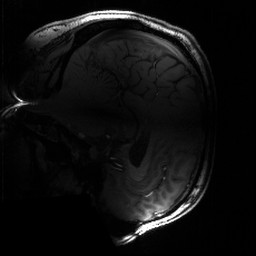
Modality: T1w
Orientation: sagittal
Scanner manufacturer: siemens
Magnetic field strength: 6.98 T
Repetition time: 3.1 s
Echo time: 0.00345 s